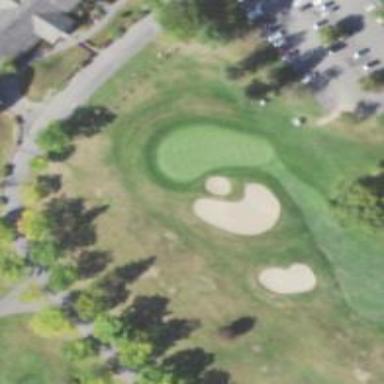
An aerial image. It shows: Golf hole.